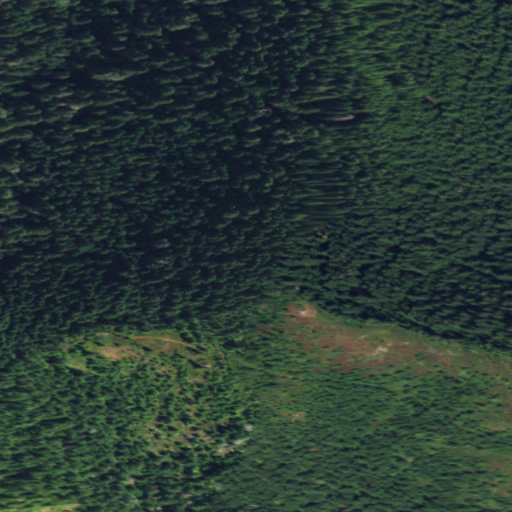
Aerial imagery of mountain in Washington named Mount Muller containing evergreen forest, shrub, and deciduous forest